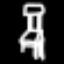
Label: chair